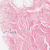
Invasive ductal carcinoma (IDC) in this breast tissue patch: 0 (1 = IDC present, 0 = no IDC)